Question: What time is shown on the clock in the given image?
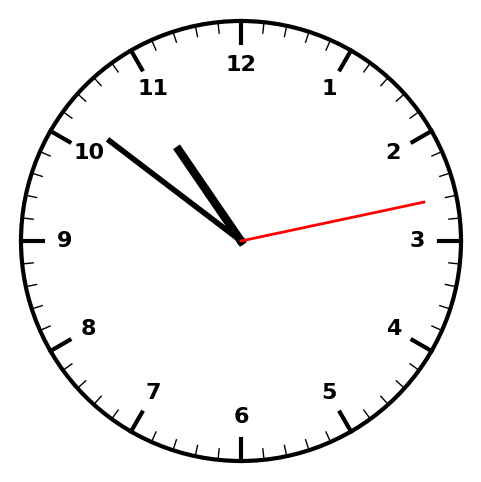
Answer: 10:51:13